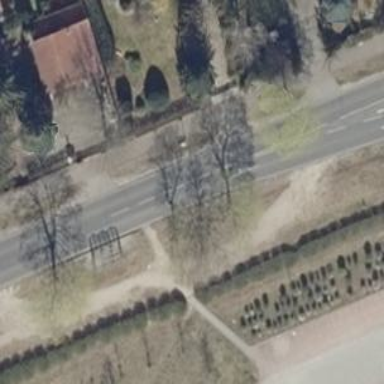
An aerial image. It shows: Unmarked crossing on footway.